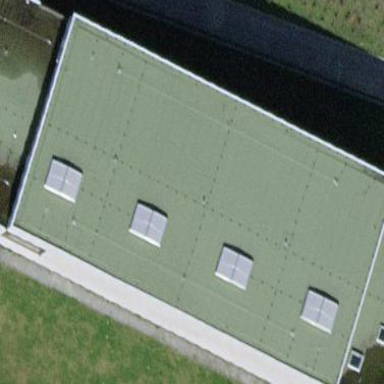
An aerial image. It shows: Building that is sports hall.